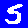
Digit: 5